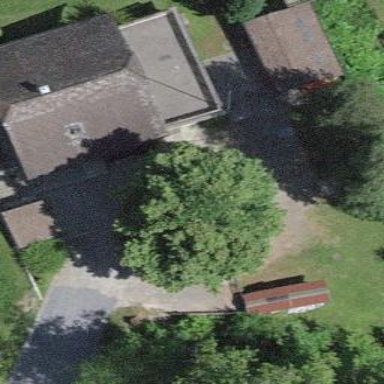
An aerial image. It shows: Detached building.